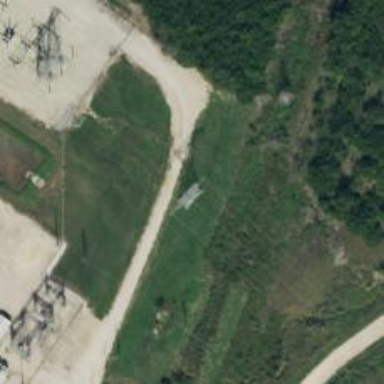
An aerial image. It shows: Power tower.